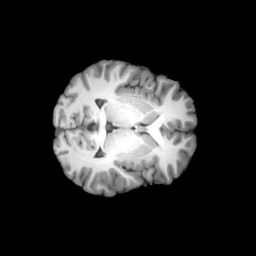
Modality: T1w
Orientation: axial